Interaction volume radius: 5 \u00c5
Interaction volume height: 10 \u00c5
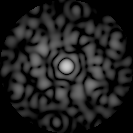
Disorder parameter: 0.7987